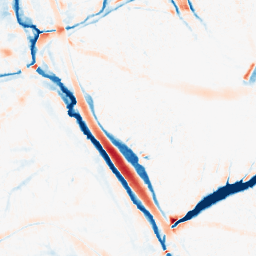
Category: morphological
Decomposition family: morphological_ellipse
Decomposition parameters: operation: average
width: 20
height: 20
Upsampling method: bilinear
Upsampling parameters: scale: 2
Upsampling scale: 2